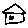
Label: house